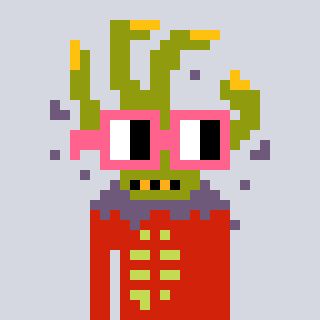
a pixel art character with square pink glasses, a zombie-hand-shaped head and a red-colored body on a cool background